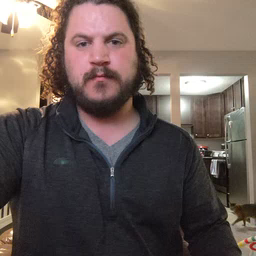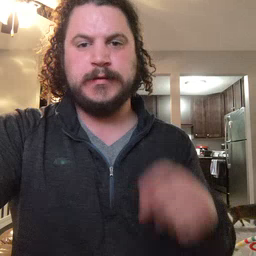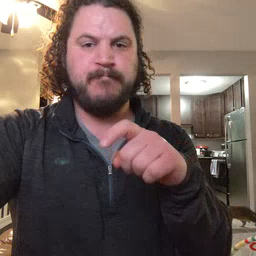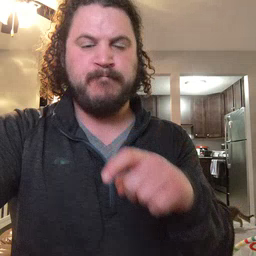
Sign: time